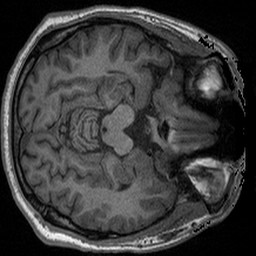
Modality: T1w
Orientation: axial
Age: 24
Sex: male